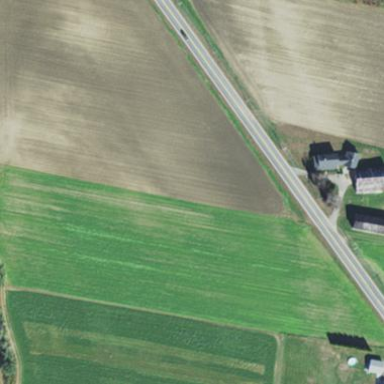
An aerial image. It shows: Farmland with agricultural activities.